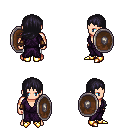
a pixel art fantasy rpg character, male body template, human, light skin, purple robe, white pants, raven left-swept hairstyle, leather bracers, gold boots, shield, four views (front, back, left, right), 2x2 character sprite sheet, small pixel art, hard edges, no anti-aliasing